Field crop: maize
Growth stage: 2
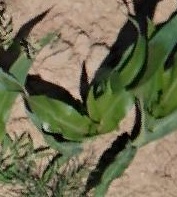
Species: maize